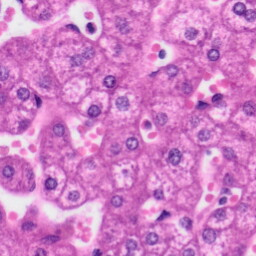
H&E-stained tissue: Liver